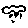
Label: cloud